Aerial crown-view tile of a tropical tree (Barro Colorado Island, Panama), acquired 20250124:
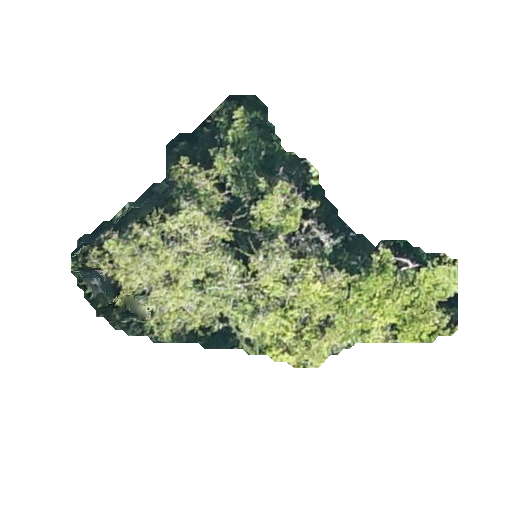
Species: Beilschmiedia tovarensis
GBIF accepted scientific name: Beilschmiedia tovarensis
Crown area: 88.212 m²